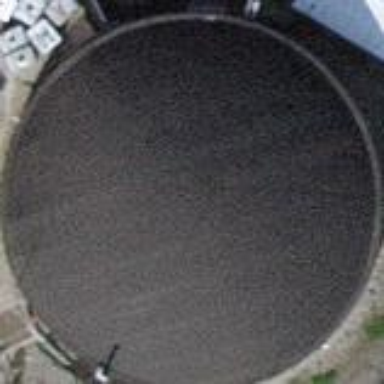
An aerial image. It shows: Silo building.